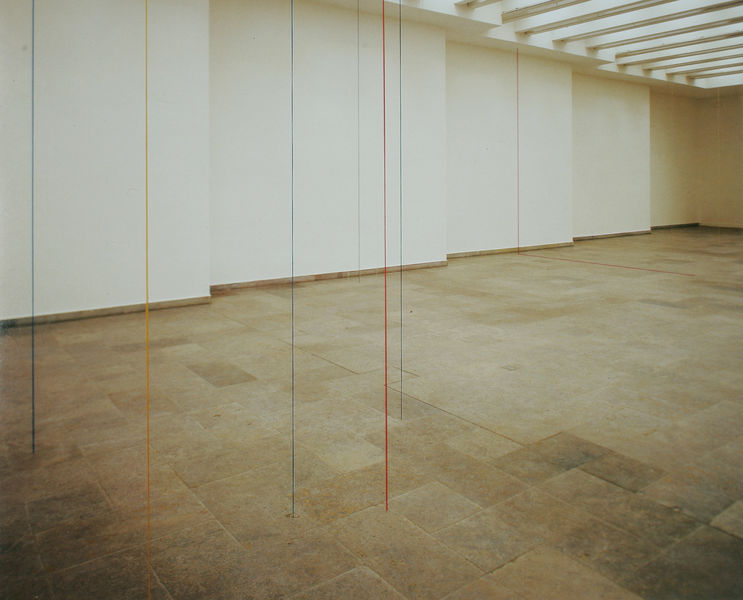
Künstler: Fred Sandback
Schlagwörter: blau, schatten, weiß, gelb, grün, braun, bunt, grau, licht, marmor, orange, raum, schwarz, rot, beige, fest, wand, stein, boden, schnur, decke, skulptur, farbig, parkett, stab, abstrakt, leer, modern, lila, violett, linien, beleuchtung, bezug, balken, stufen, wiess, faden, dünn, striche, halle, foto, fotografie, wände, fussboden, fugen, haken, beleuchten, fliesen, kunst, senkrecht, stäbe, echo, platten, waagerecht, museum, fäden, fließen, steinboden, installation, abgestuft, pinakothek, oberlicht, projektion, postmodern, vertikal, gestuft, rechter winkel, konzeptkunst, bezüge, minimal art, kricke, lamellen, deckenlamellen, lichtprojektion, raumbezüge, stramm, wagerecht, wandstreifen, öffentlicher raum